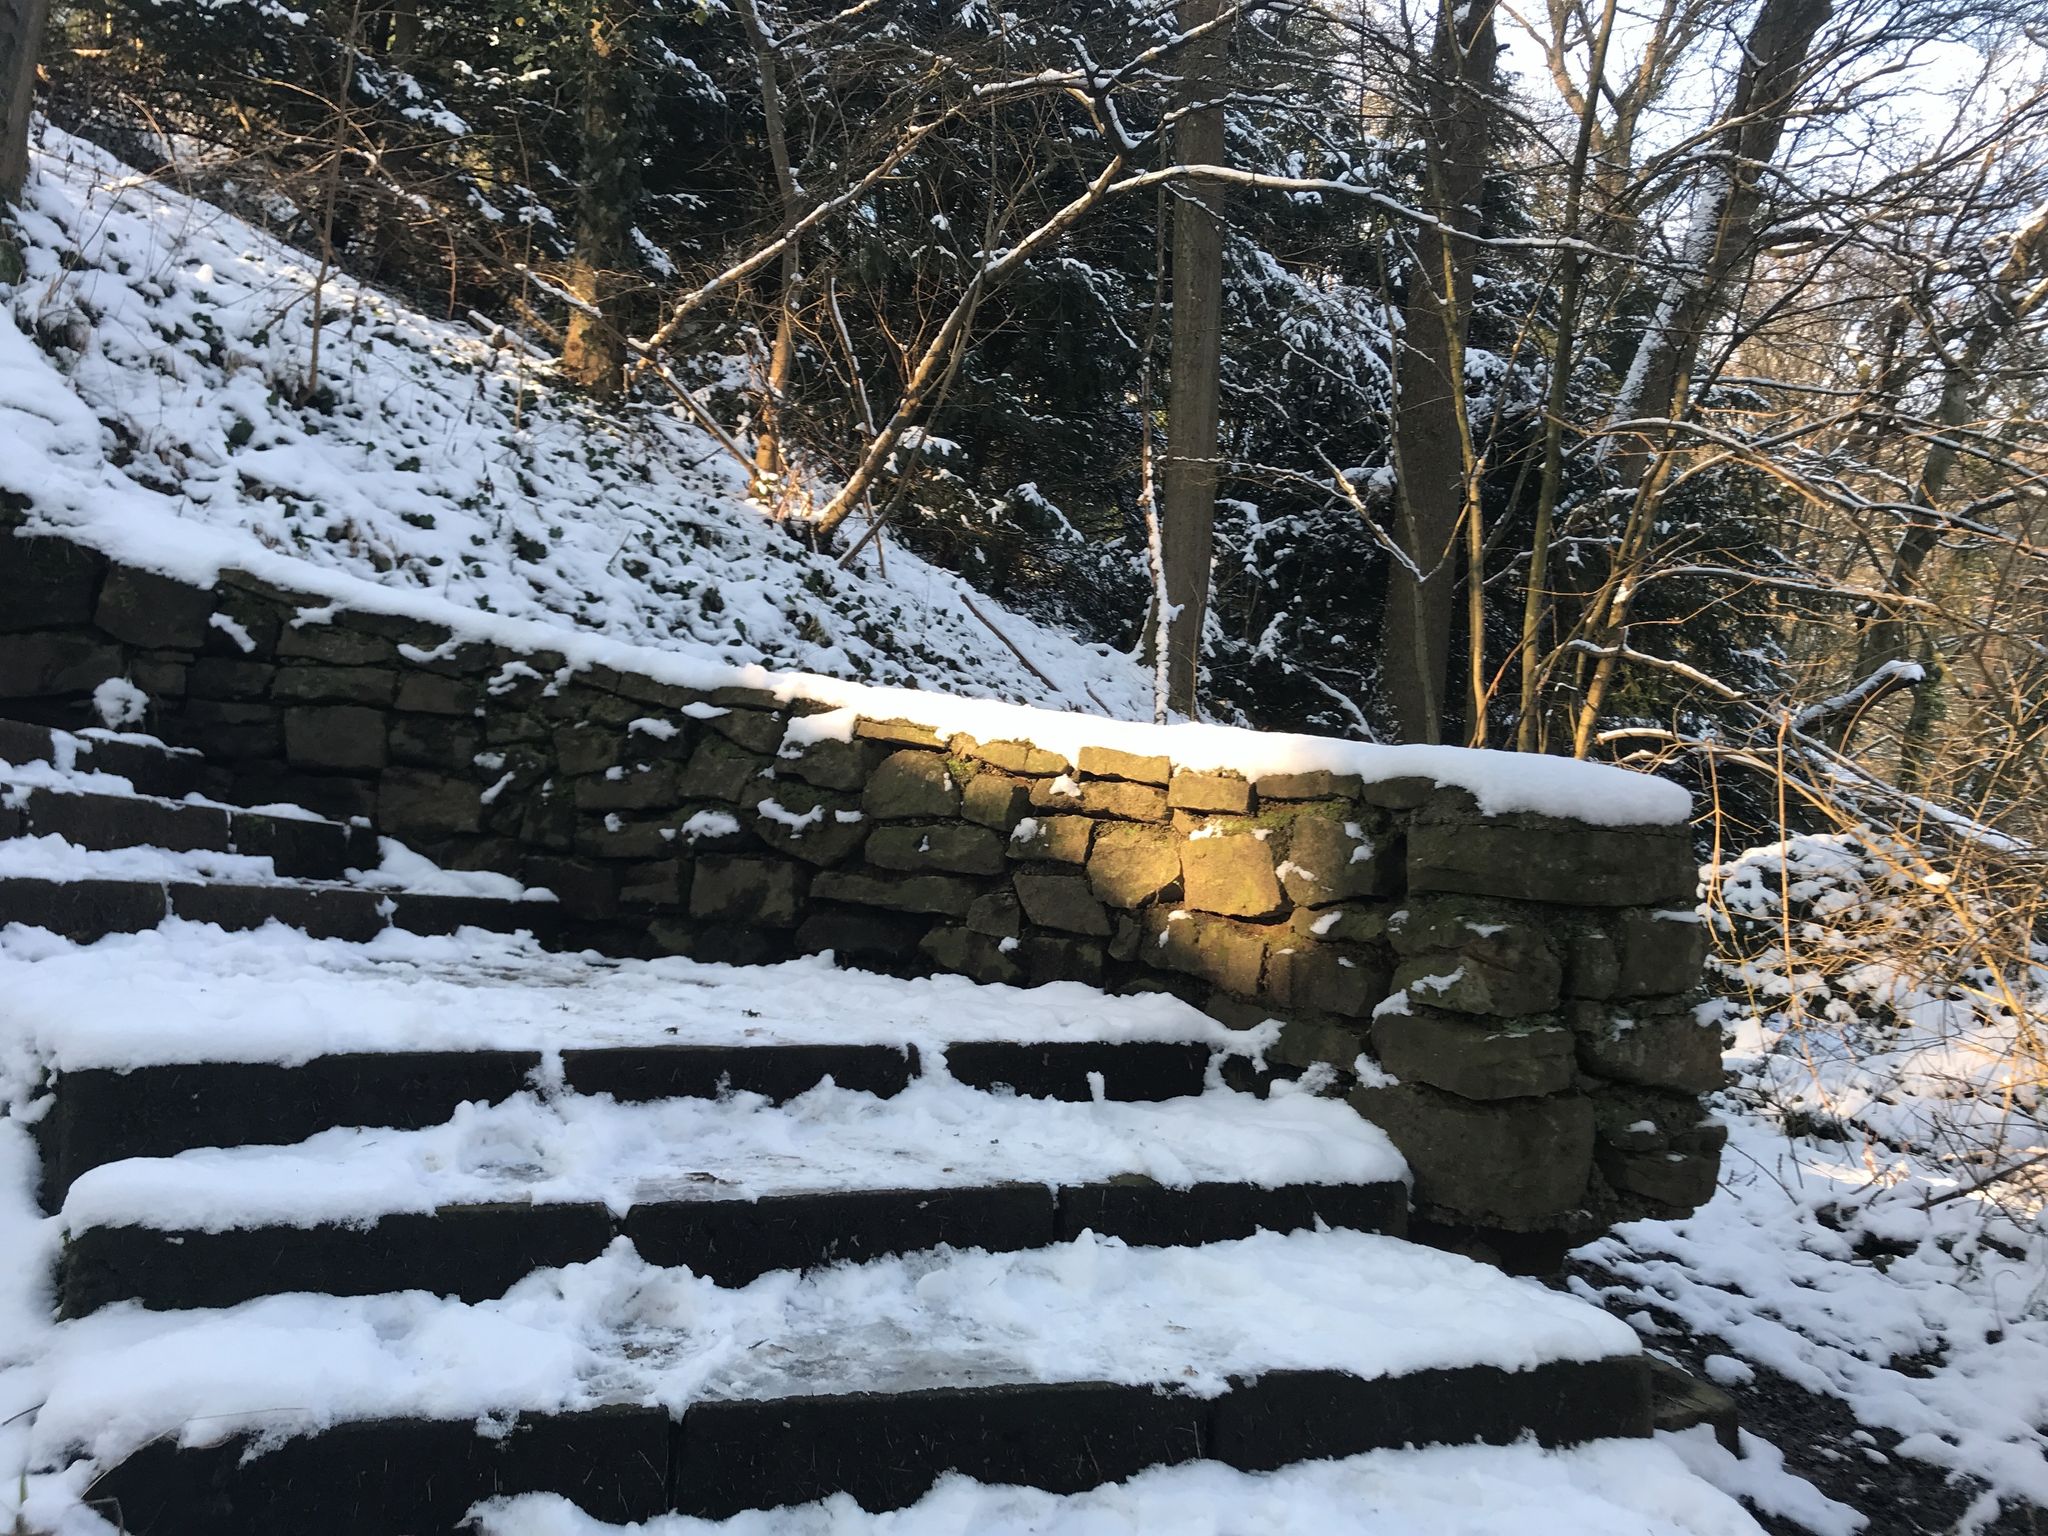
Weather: snowy
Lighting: day
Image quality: slightly poor
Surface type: walking surface
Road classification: track, path
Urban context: urban centre
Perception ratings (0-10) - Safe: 4.63, Lively: 1.72, Beautiful: 3.81, Boring: 8.1, Depressing: 6.27, Wealthy: 5.53